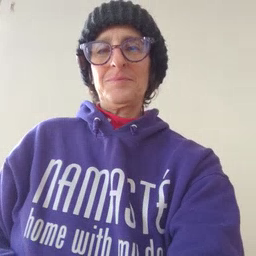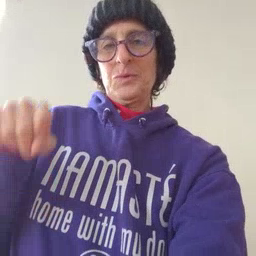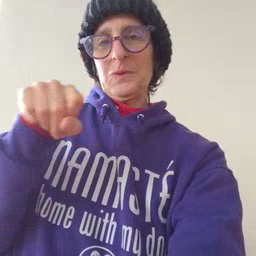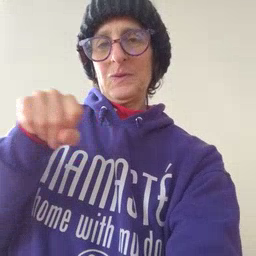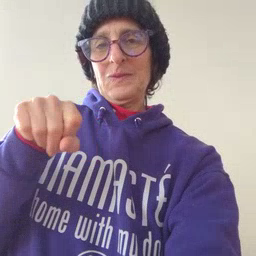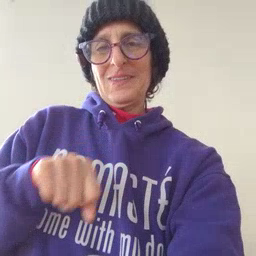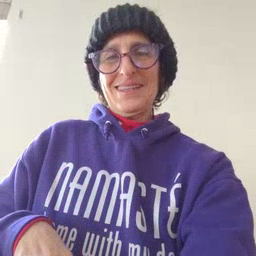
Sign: shoe